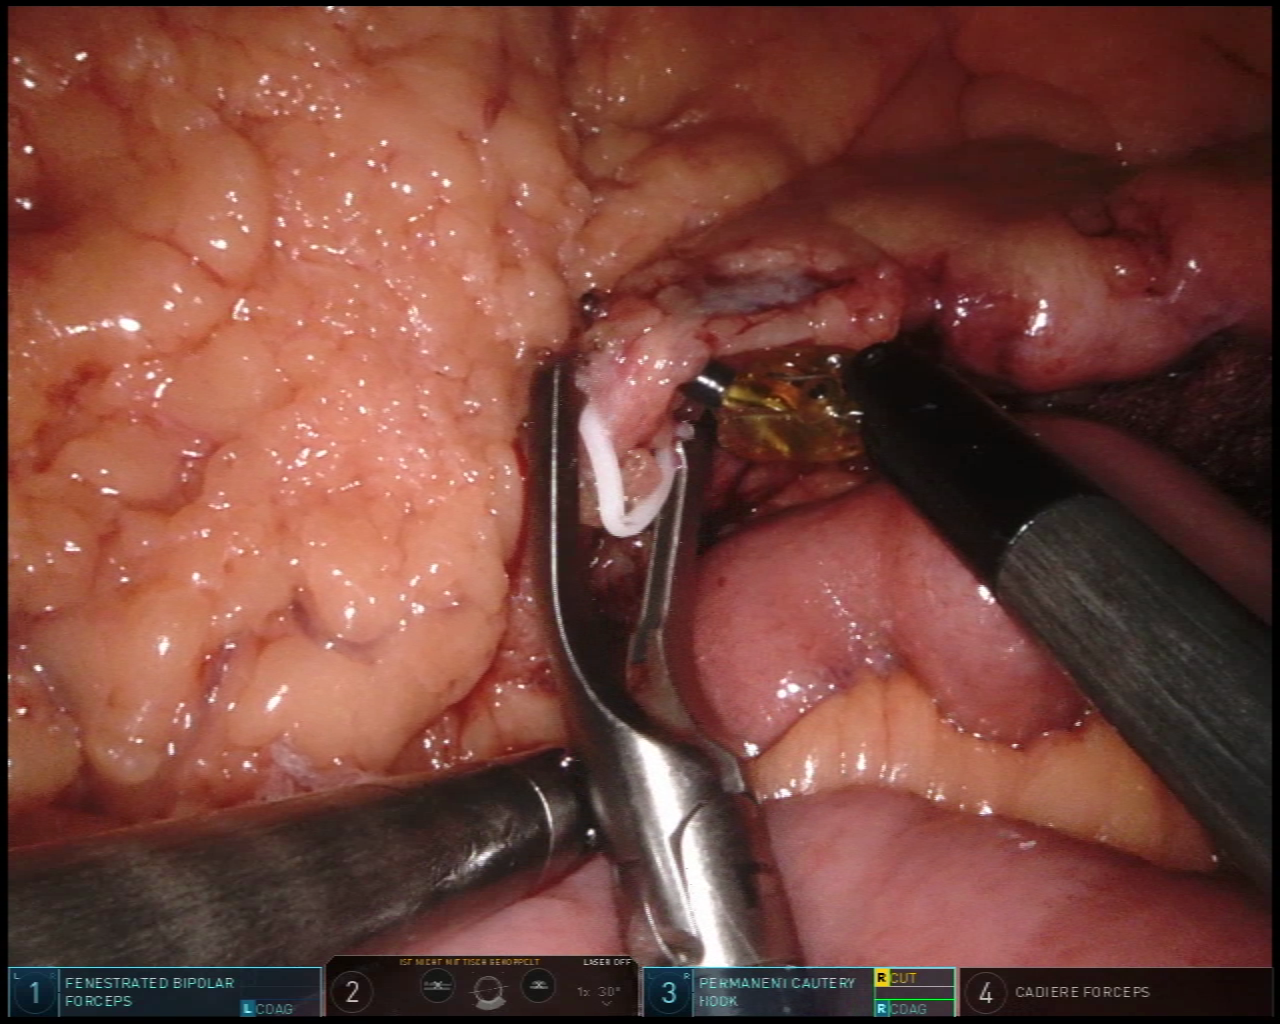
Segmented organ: intestinal_veins
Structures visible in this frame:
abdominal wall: no
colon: no
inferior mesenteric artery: no
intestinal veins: yes
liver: no
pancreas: no
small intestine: yes
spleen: no
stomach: no
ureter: no
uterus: no
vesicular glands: no